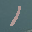
Label: 1